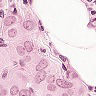
Metastatic tissue present: yes